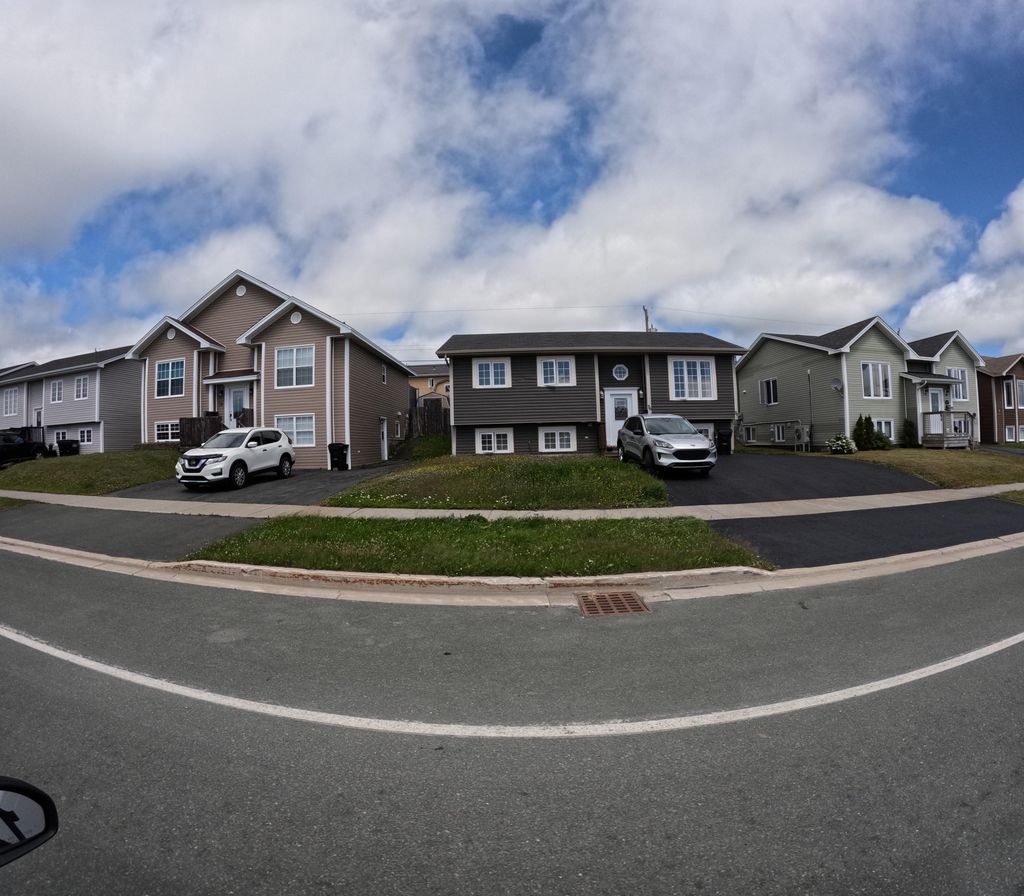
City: st_johns